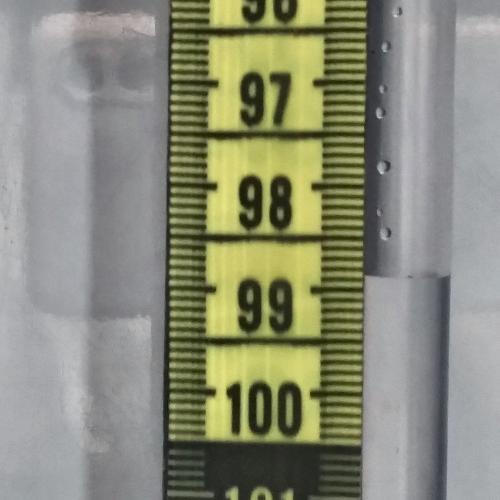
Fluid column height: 98.9 cm